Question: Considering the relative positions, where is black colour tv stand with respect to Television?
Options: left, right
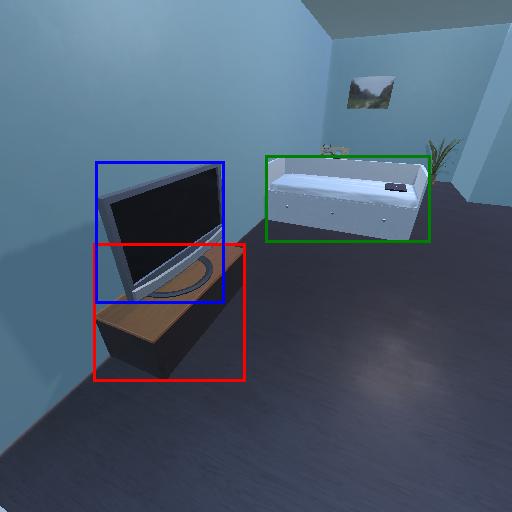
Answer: left